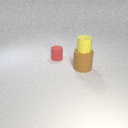
large brown rubber cylinder below small yellow rubber cylinder